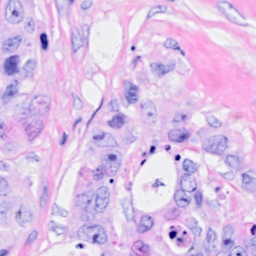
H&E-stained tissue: Breast